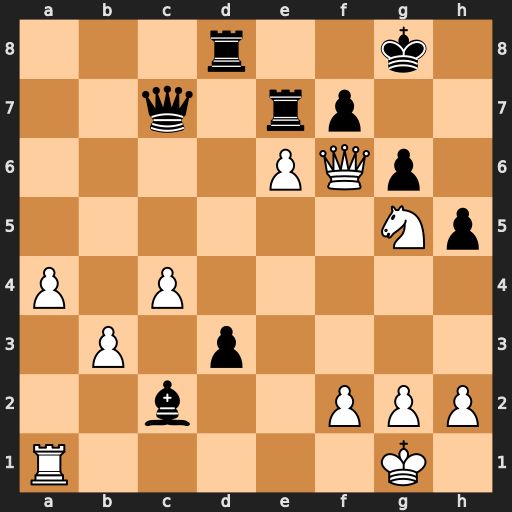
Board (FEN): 3r2k1/2q1rp2/4PQp1/6Np/P1P5/1P1p4/2b2PPP/R5K1
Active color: w
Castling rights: -
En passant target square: -
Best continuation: exf7+ Rxf7 Nxf7 Qxf7 Qxd8+